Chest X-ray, PA view. Patient: 10 years old, sex M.
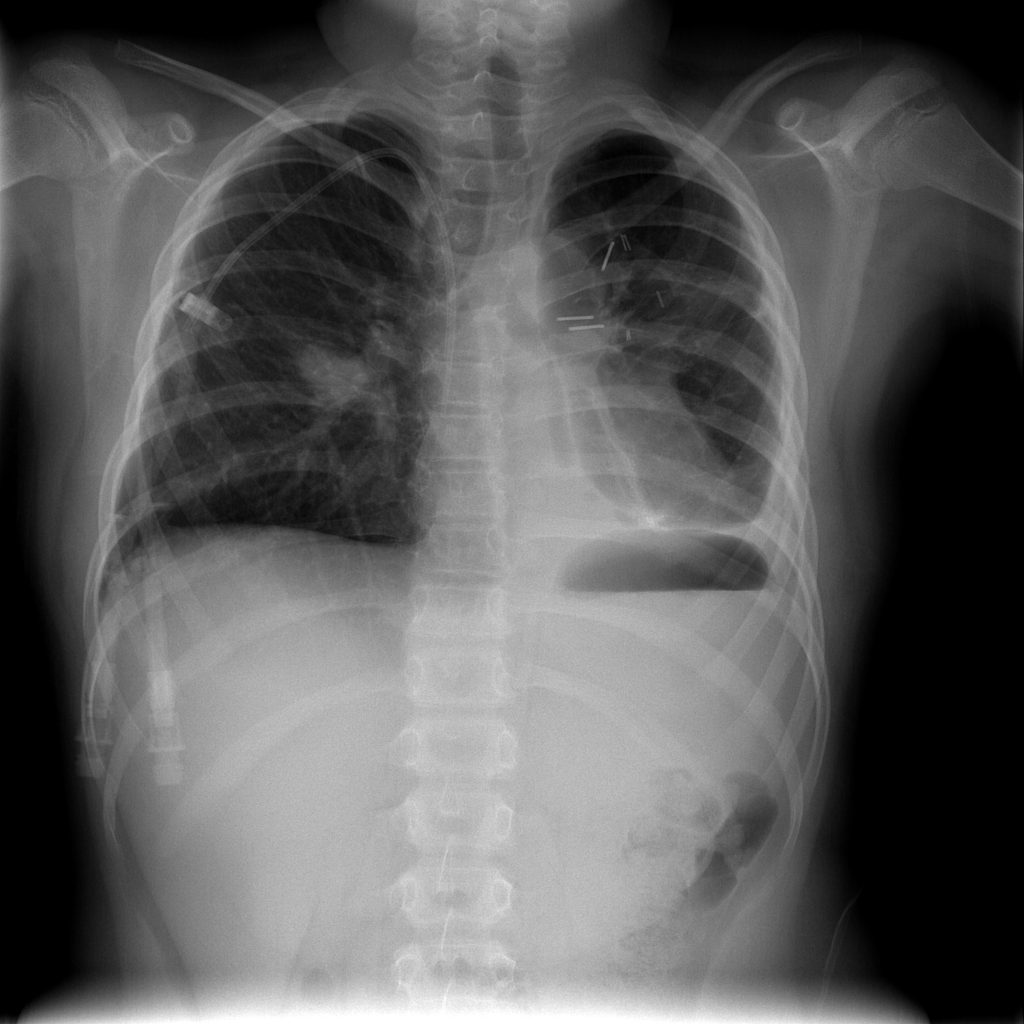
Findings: Effusion